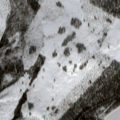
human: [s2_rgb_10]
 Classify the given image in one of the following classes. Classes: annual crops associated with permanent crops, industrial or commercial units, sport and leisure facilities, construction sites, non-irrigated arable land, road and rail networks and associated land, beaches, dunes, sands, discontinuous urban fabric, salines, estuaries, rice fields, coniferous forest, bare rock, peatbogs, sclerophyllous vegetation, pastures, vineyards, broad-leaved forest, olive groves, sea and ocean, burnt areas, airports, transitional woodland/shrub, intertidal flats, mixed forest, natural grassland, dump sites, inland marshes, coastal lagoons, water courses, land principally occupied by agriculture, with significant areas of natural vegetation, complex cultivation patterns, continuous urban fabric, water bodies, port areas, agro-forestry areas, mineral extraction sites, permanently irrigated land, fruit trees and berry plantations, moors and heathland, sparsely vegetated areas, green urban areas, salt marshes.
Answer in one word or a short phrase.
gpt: coniferous forest, mixed forest, transitional woodland/shrub, water bodies